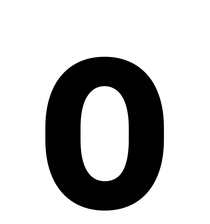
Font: Roboto_Condensed_SemiBold